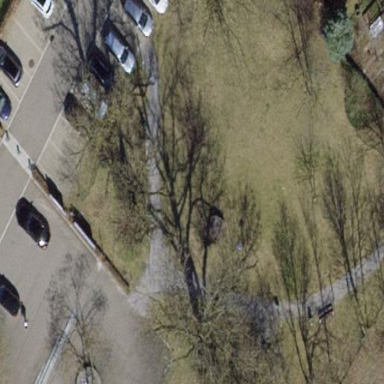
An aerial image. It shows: Park.